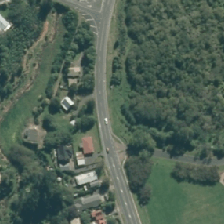
Land cover: urban_build_up